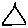
Label: triangle